Aerial crown-view tile of a tropical tree (Barro Colorado Island, Panama), acquired 20250915:
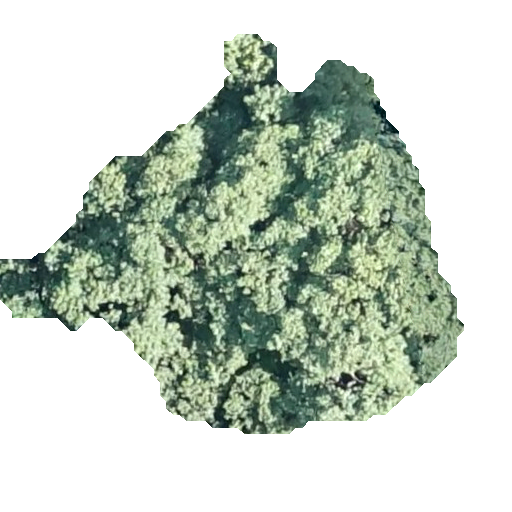
Species: Luehea seemannii
GBIF accepted scientific name: Luehea seemannii
Crown area: 159.484 m²